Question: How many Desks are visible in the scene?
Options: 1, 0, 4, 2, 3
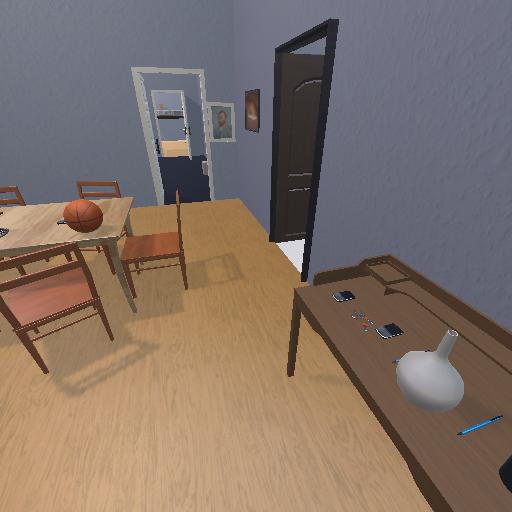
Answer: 1